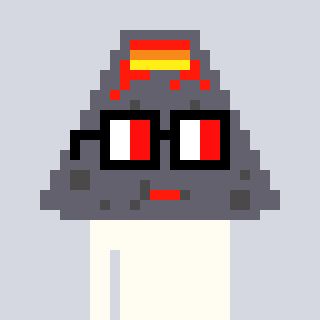
a pixel art character with square glasses with black frames and red eyes, a volcano-shaped head and a grayscale-colored body on a cool background